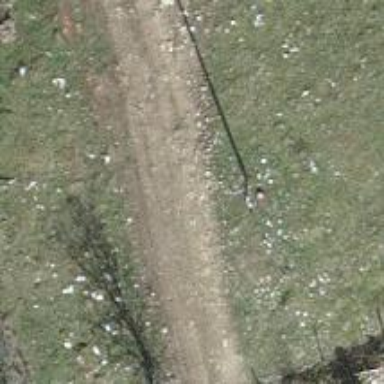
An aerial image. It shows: Power pole.